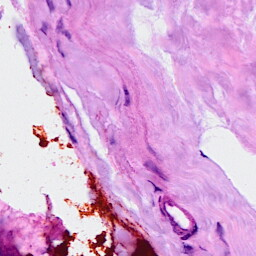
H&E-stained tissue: Breast